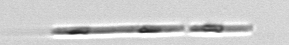
Label: Leptocylindrus